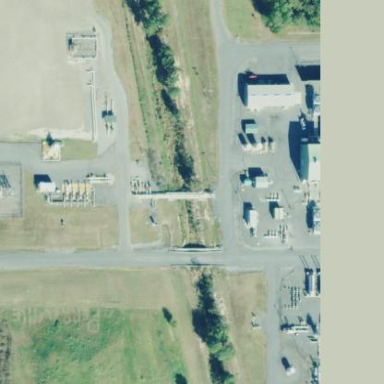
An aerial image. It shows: Industrial area with gas storage facility surrounded by fence.